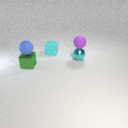
small cyan metal sphere behind small green metal cube